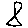
Label: fish